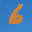
Label: 6